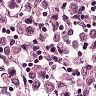
Metastatic tissue present: yes